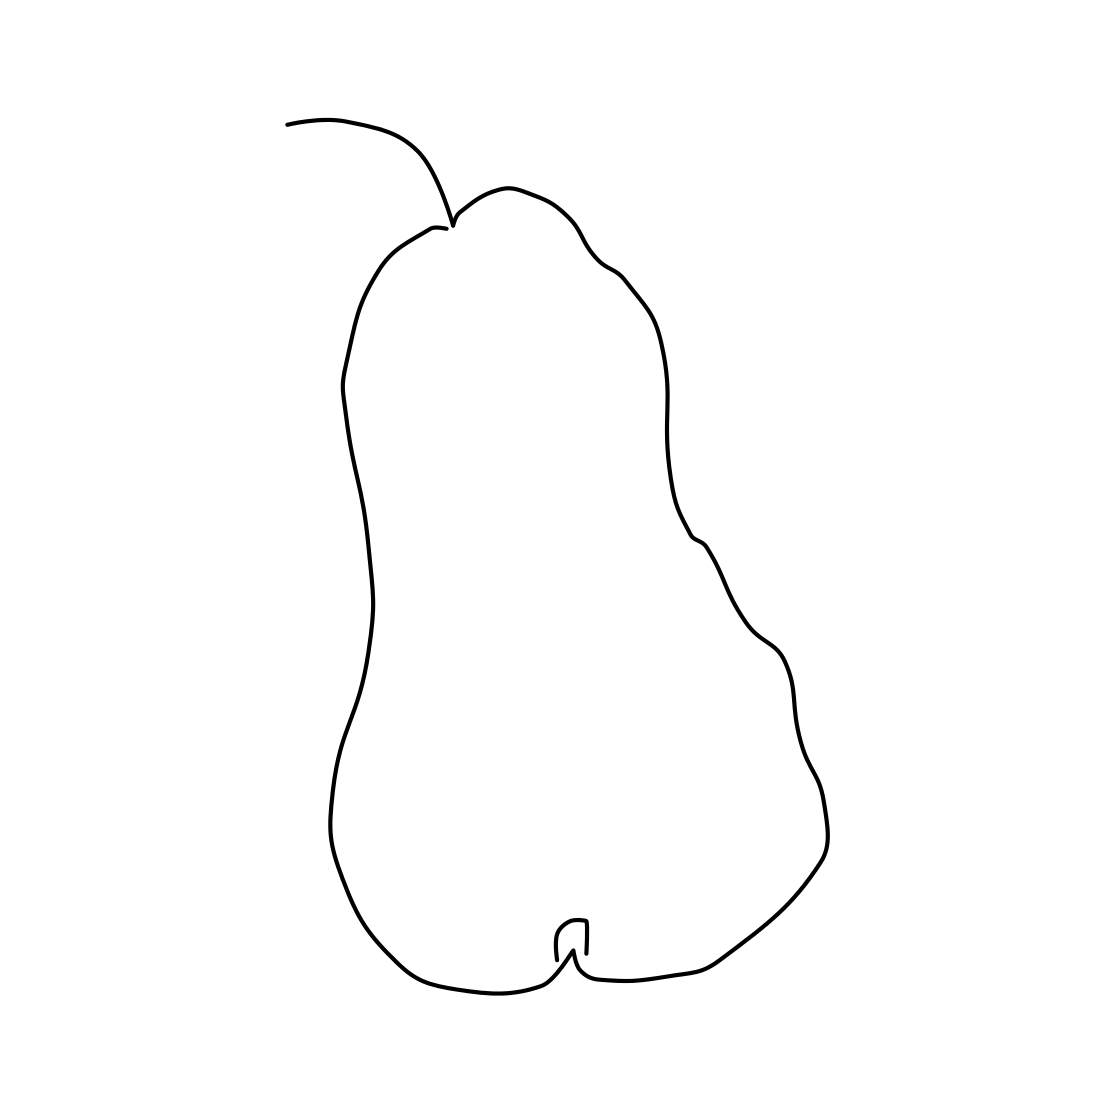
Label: pear